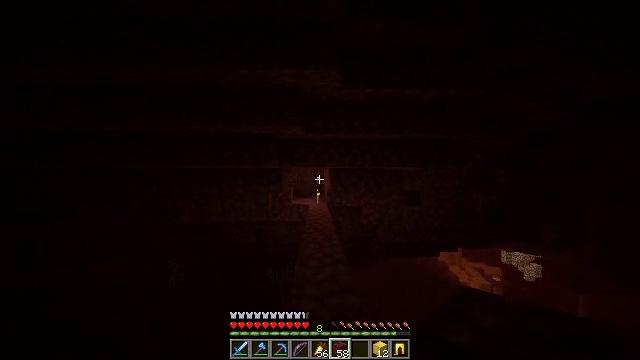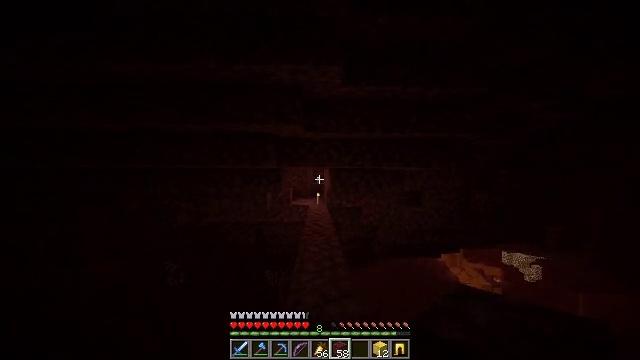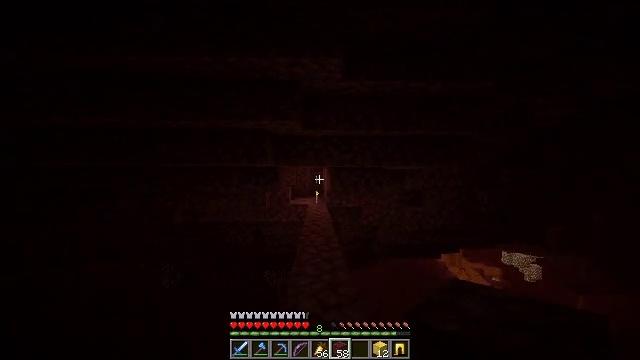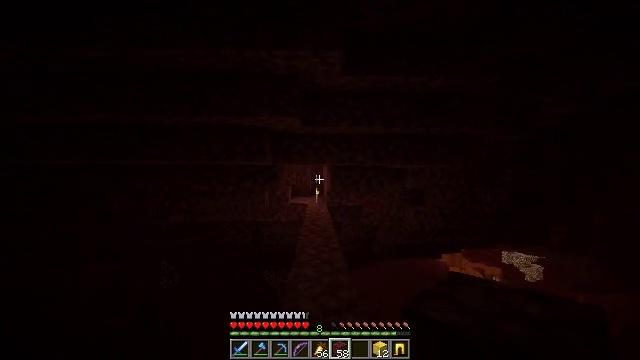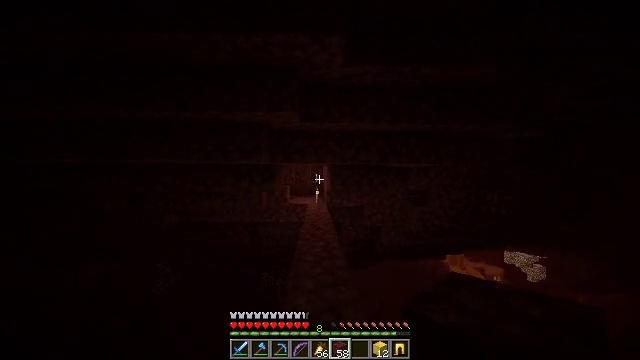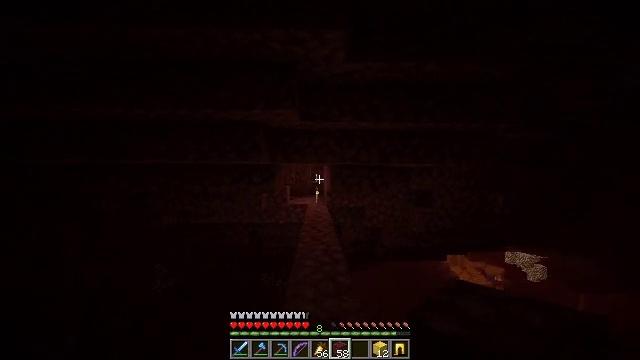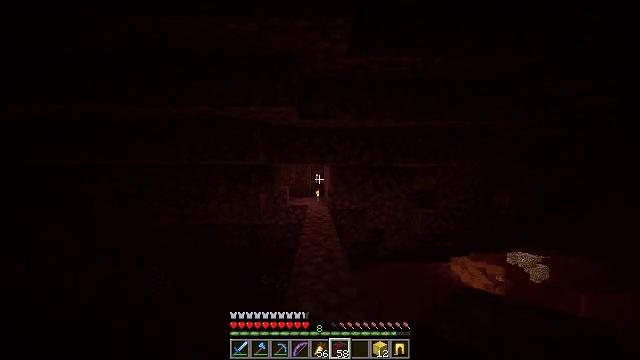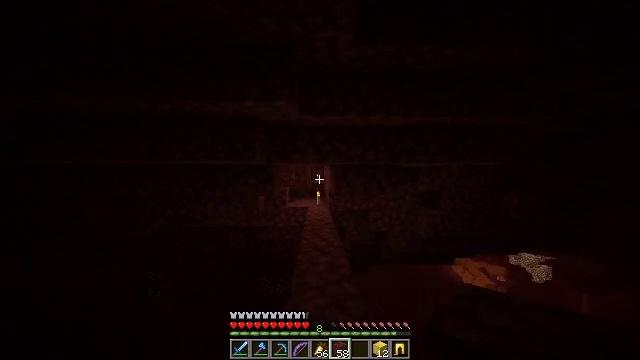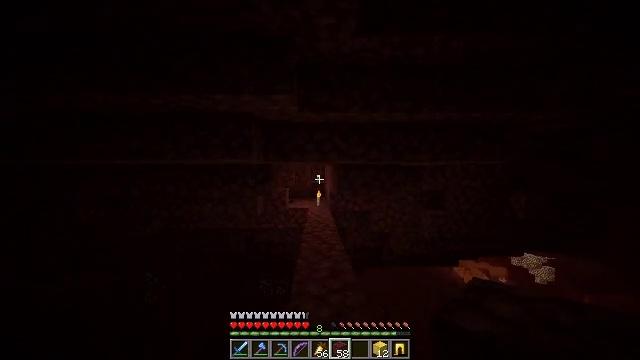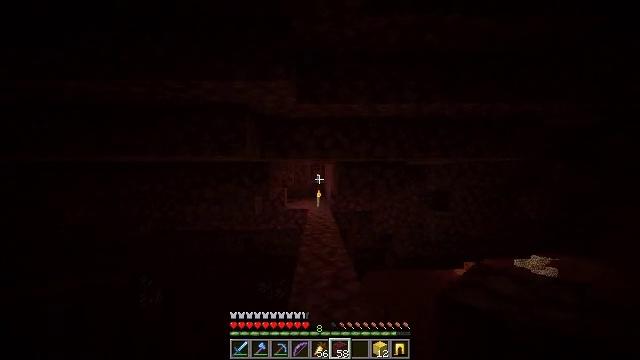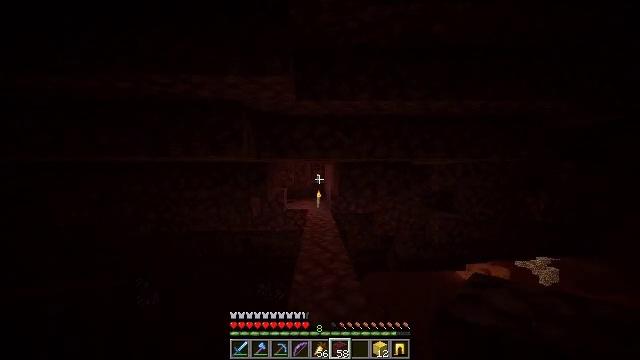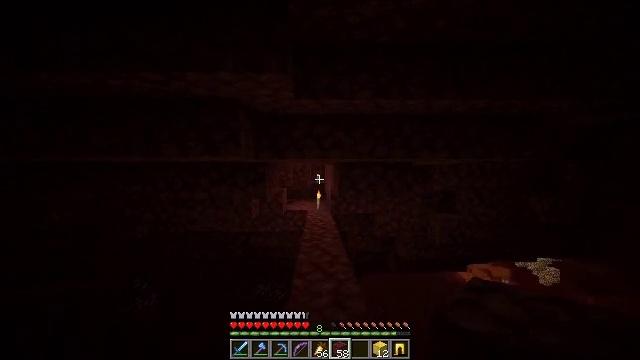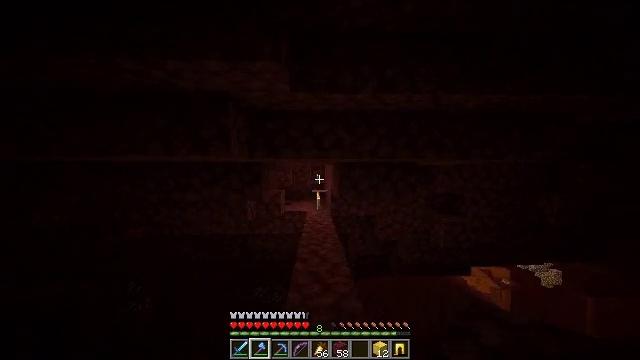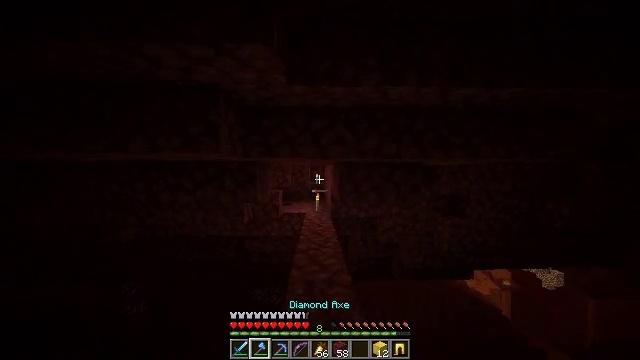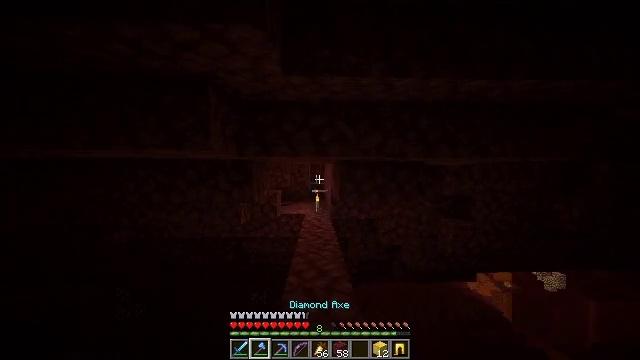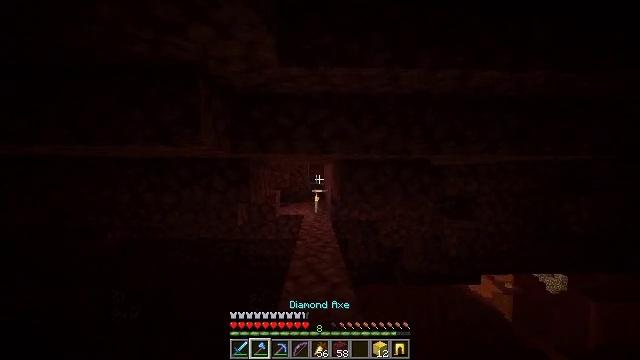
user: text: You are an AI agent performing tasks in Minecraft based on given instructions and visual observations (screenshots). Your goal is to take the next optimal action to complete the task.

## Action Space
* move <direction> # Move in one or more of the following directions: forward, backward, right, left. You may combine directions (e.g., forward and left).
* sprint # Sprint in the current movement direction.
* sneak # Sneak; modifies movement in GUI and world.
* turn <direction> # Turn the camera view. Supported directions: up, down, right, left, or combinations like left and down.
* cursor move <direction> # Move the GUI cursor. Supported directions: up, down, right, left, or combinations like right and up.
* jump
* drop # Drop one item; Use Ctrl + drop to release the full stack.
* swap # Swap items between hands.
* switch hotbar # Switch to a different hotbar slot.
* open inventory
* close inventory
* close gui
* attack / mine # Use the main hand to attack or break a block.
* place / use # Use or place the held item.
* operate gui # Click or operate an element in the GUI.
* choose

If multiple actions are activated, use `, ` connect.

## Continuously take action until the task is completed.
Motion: motion action
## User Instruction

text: Destroy the fire.
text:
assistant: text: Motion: move forward, sprint
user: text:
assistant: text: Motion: move forward, sprint
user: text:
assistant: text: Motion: move forward, sprint
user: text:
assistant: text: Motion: move forward, sprint
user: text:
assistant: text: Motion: move forward, sprint
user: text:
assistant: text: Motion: move forward
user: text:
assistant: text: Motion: move forward
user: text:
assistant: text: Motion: move forward
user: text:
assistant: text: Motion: move forward
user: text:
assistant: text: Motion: move forward
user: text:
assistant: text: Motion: move forward
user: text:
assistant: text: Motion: move forward, switch to hotbar 2
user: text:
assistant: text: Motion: move forward, switch to hotbar 2
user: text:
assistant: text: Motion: move forward
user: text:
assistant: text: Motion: move forward
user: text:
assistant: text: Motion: move forward
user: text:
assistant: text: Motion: move forward
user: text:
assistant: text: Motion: move forward
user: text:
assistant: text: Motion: move forward, turn down
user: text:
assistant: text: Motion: move forward, turn down
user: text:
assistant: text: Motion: move forward, sprint
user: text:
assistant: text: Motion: move forward, sprint
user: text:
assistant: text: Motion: move forward, sprint
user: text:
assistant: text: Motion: move forward, sprint
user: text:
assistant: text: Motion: move forward, sprint
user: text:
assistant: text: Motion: move forward, sprint
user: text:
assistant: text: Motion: move forward, sprint
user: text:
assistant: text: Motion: move forward, sprint
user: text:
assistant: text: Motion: move forward, sprint
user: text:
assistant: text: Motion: move forward, sprint